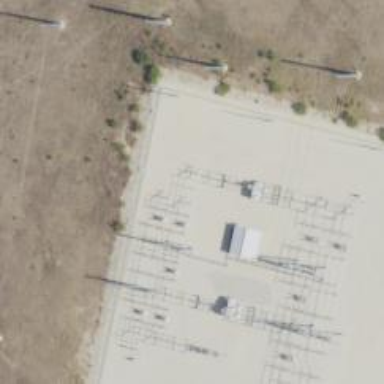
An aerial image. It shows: Switch used for power control.